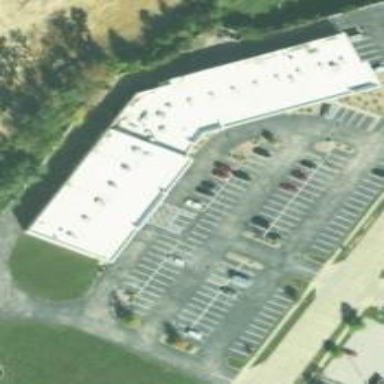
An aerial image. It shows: Commercial building.